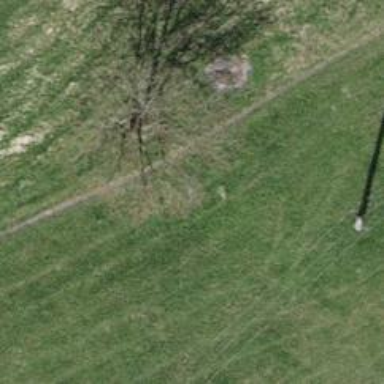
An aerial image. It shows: Beautiful tree in nature.